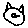
Label: cat